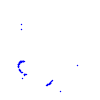
Particle: proton